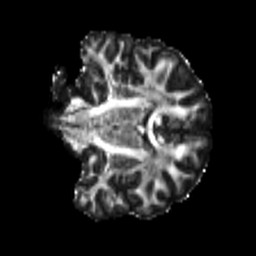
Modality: FA
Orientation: coronal
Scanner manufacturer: siemens
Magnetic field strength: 3 T
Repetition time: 4 s
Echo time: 0.0594 s